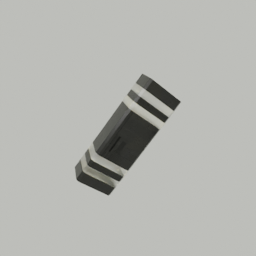
Label: lighting